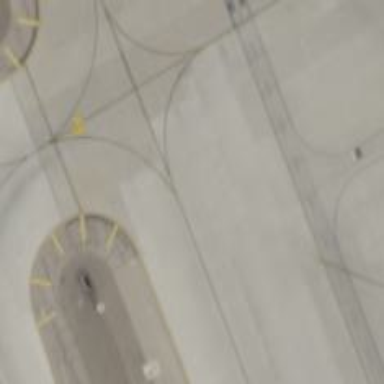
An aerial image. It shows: Image of taxiway at airport.